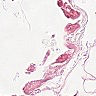
Metastatic tissue present: no